Chest X-ray:
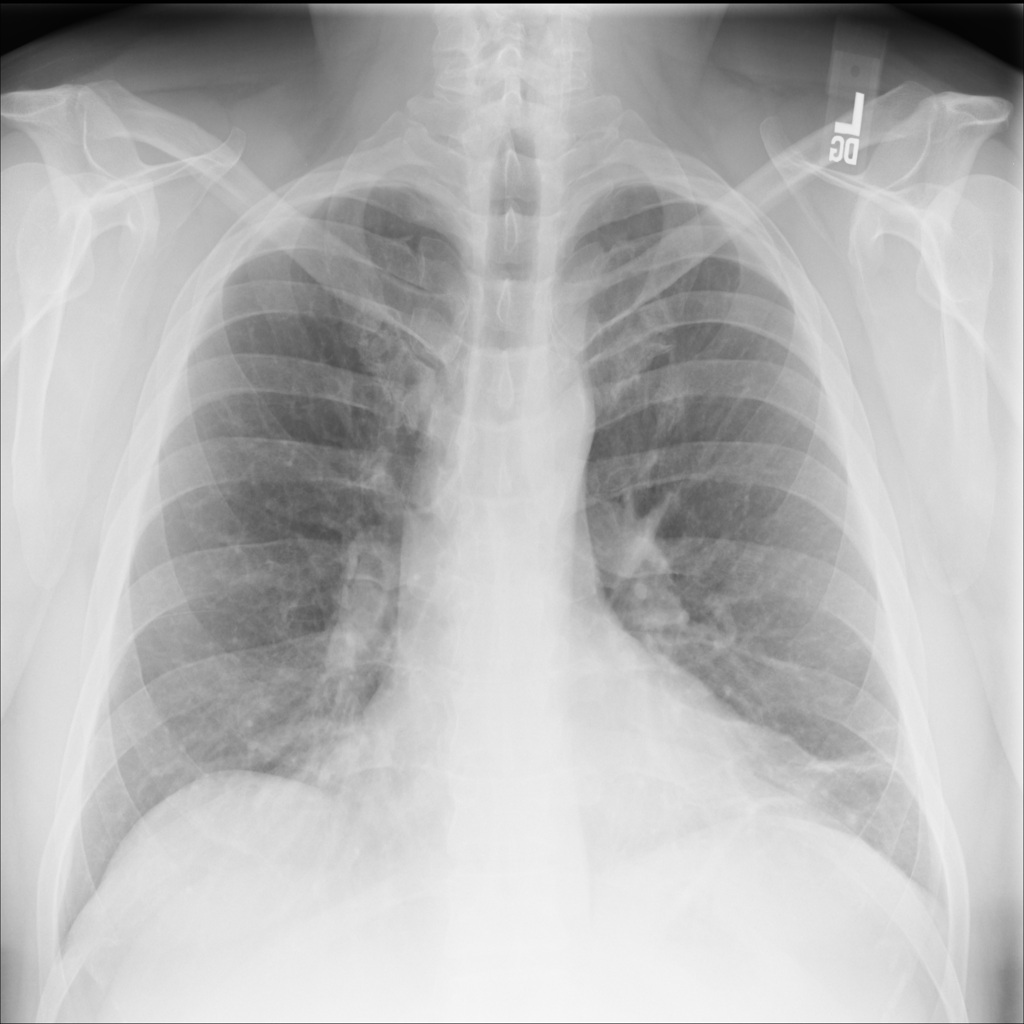
Findings: Atelectasis
No abnormal finding: no